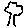
Label: tree